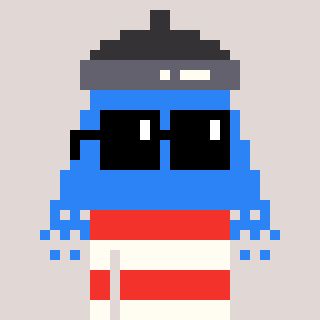
a pixel art character with square black sunglasses, a shower-shaped head and a grayscale-colored body on a warm background